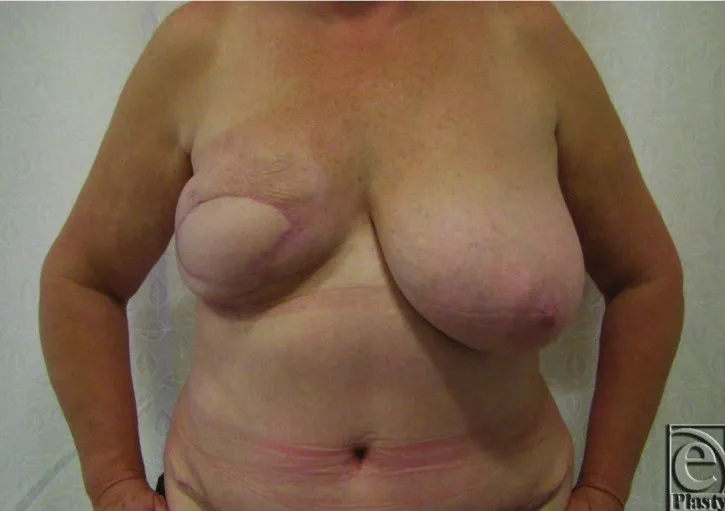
Case 1 - Appearance 5 months following DIEP flap breast reconstruction.
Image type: medical_photograph (other_medical_photograph)